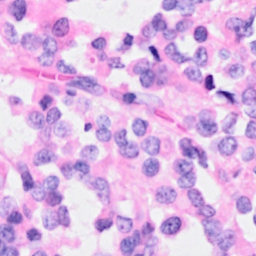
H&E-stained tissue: Breast